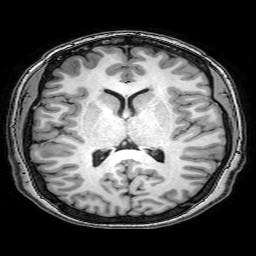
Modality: T1w
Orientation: coronal
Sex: female
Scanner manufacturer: philips
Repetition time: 0.008129 s
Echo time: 0.00373 s